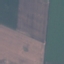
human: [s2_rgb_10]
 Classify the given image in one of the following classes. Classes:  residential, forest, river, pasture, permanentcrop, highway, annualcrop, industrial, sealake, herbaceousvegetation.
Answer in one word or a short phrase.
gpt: AnnualCrop